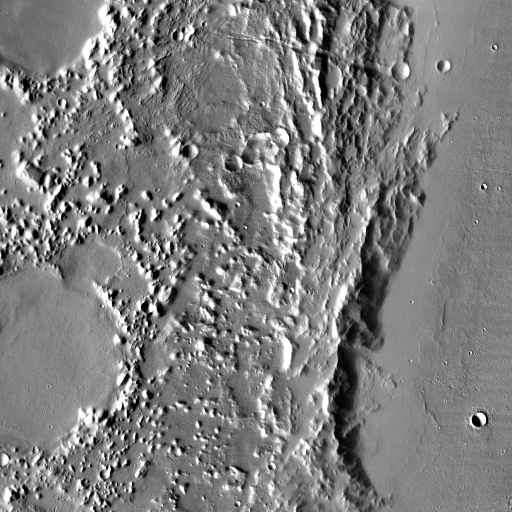
Crater classes present: Background, Other, Buried